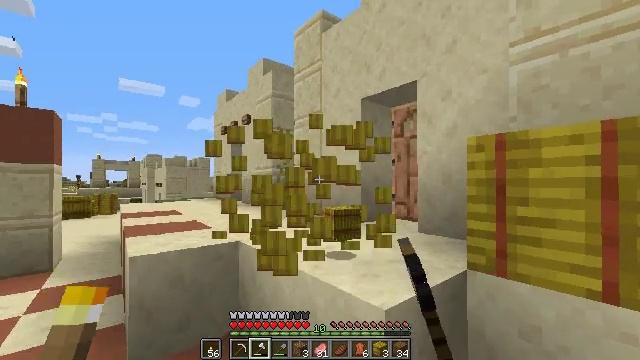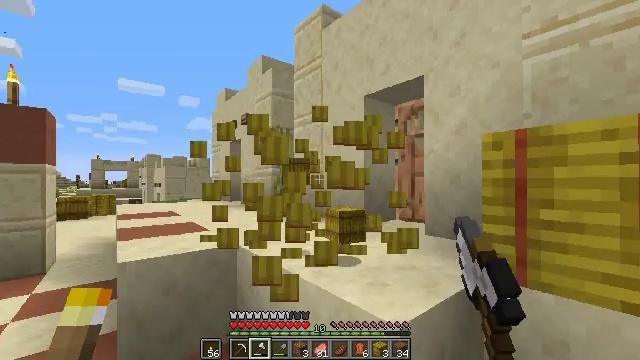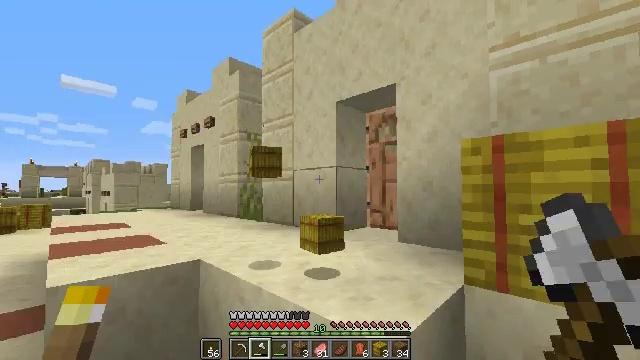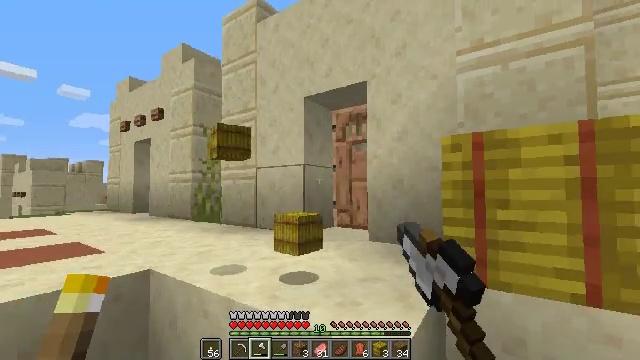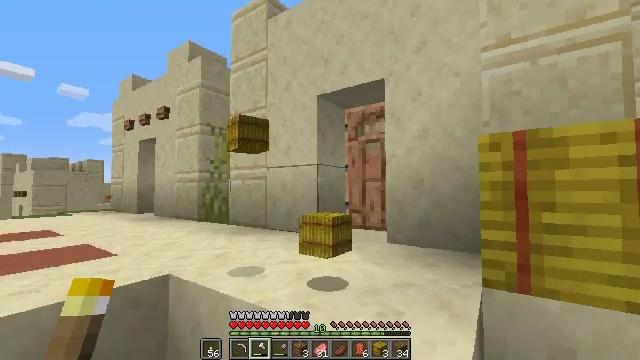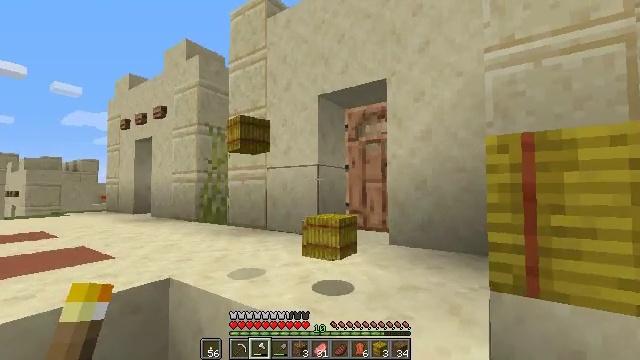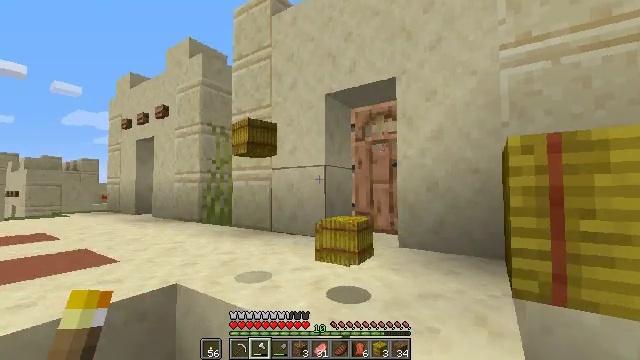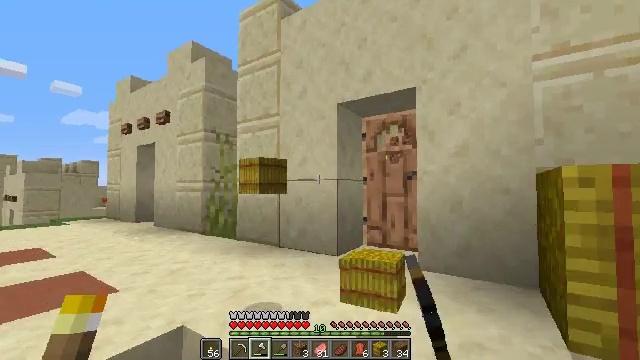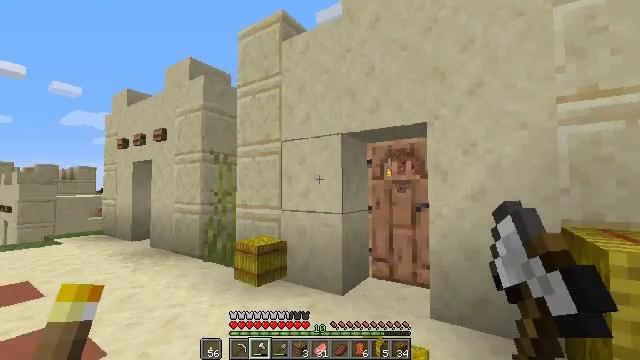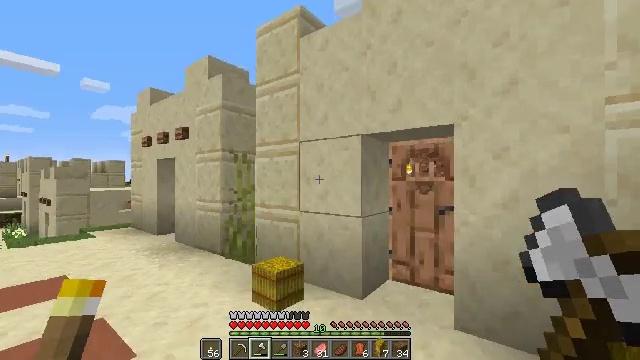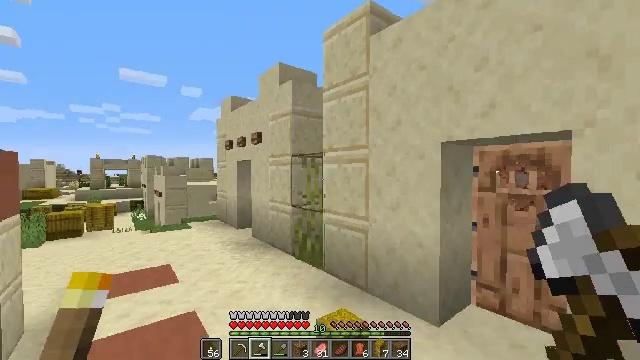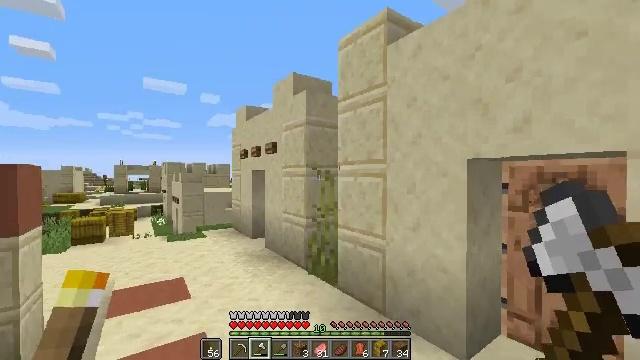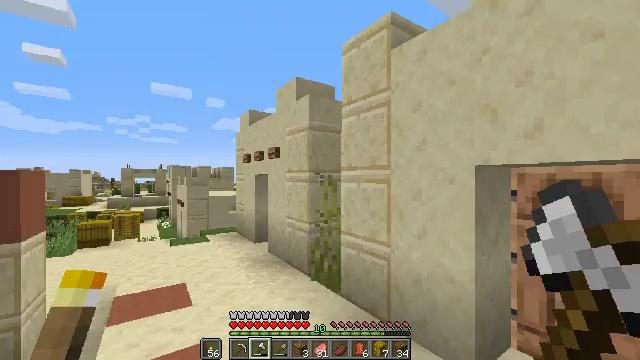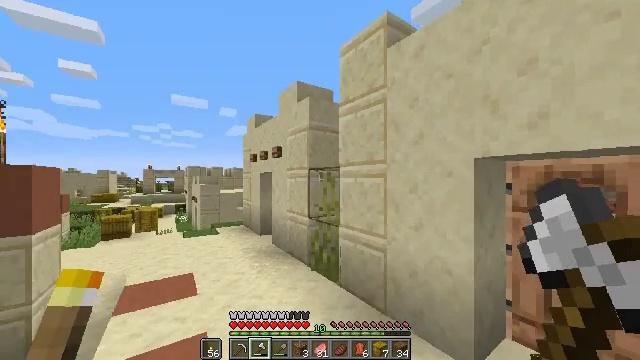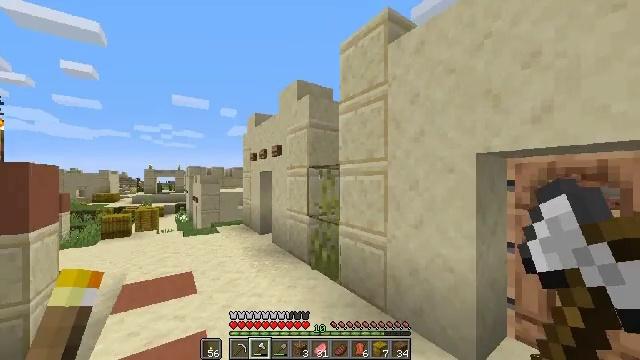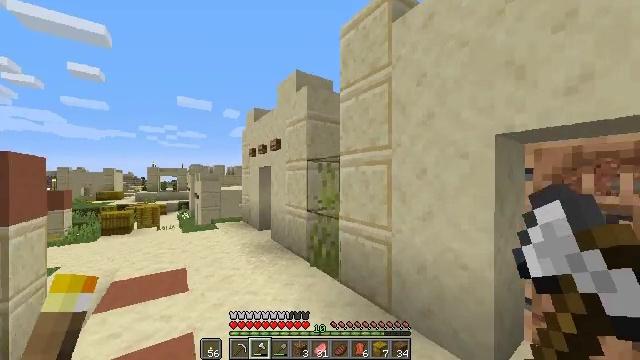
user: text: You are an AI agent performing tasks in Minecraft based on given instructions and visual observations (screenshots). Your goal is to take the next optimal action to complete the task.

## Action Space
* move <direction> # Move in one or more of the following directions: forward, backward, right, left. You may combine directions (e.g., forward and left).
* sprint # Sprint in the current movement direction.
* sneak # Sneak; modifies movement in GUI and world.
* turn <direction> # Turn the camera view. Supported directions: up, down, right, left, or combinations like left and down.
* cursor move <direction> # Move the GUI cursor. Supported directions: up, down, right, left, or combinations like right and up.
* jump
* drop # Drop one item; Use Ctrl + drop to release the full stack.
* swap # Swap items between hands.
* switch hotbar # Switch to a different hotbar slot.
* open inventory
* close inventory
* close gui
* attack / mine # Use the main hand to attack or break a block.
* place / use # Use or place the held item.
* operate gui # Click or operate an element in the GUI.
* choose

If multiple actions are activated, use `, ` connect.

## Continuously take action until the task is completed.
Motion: motion action
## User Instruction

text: Break the sandstone wall into pieces.
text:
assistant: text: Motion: move forward and move left, attack / mine
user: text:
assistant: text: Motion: move forward and move left, turn right and up, attack / mine
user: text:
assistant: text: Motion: move left, turn right
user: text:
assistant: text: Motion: no_op
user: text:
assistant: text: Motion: move forward and move left
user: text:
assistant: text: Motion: move forward and move left
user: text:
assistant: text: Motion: move forward, jump
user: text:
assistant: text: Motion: move forward, jump
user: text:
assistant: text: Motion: move forward, turn left and down, jump
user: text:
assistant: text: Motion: move forward, turn left and down, jump
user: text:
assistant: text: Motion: move forward, sprint, turn left
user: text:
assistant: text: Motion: move forward, sprint
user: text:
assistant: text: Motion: move forward, sprint
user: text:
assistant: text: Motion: move forward, sprint
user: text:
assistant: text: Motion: move forward, sprint
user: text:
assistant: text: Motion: move forward, sprint, turn left and up
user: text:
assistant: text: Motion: move forward and move left, sprint
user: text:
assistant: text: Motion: move forward and move left, sprint, turn up
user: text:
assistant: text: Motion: move forward and move left, sprint
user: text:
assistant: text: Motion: move forward and move left, sprint
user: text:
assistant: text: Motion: move forward and move left, sprint
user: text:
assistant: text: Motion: move forward and move left, sprint
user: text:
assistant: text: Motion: move forward and move left, sprint
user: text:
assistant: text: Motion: move forward and move left, sprint, turn right
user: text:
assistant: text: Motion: move forward and move left, sprint, turn right and up
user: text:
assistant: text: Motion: move forward and move left, sprint, turn right
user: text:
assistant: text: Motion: move forward and move left, sprint, turn right and up
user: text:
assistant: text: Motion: move forward and move left, sprint, turn right and up
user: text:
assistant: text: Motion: move forward and move left, sprint, turn right and up
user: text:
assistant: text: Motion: move forward and move left, sprint, turn right and up